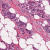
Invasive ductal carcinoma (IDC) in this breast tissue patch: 1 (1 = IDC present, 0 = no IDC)